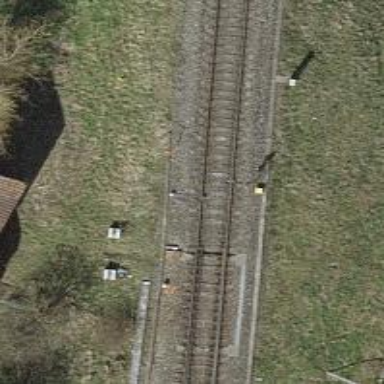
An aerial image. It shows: Railway switch.